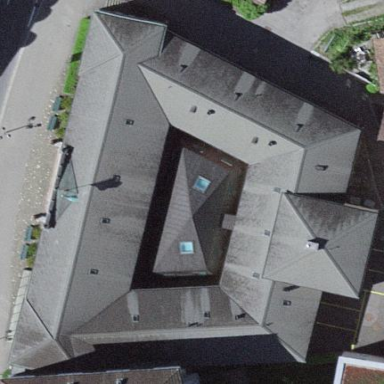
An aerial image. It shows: Office building.